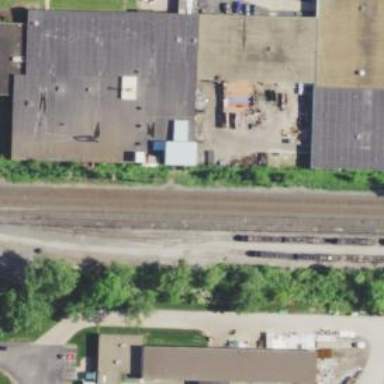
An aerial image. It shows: Railway yard used for servicing trains.